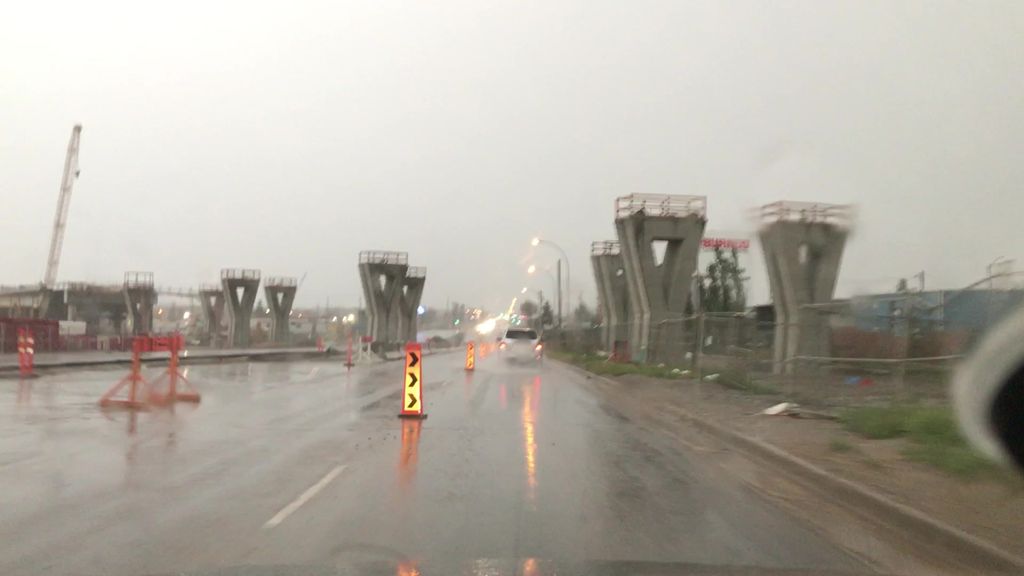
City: edmonton